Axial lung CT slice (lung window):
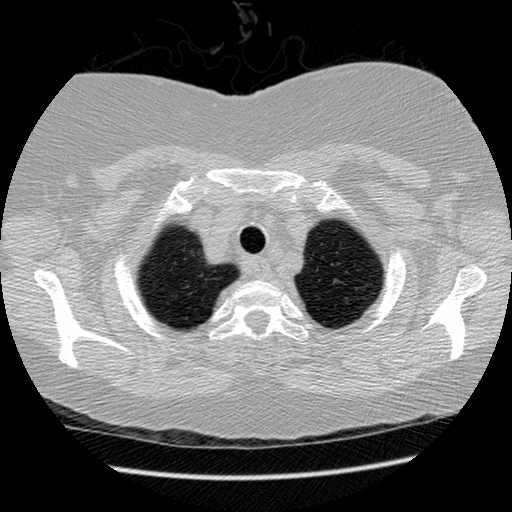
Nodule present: no